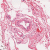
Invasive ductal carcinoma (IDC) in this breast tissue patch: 0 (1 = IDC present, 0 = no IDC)